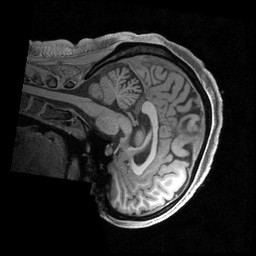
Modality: T1w
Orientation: sagittal
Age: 22
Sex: female
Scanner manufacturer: siemens
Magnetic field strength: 3 T
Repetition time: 2.4 s
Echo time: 0.00231 s